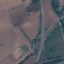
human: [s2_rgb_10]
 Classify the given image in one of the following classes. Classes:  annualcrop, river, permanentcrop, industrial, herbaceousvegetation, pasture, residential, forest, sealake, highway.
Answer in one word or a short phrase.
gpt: Highway